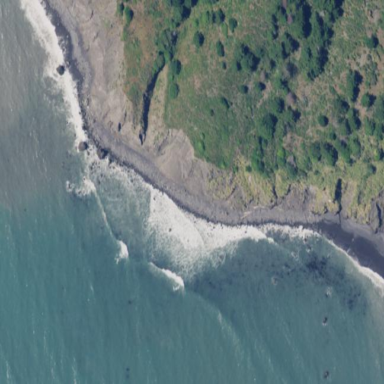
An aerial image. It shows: Natural rock reef.